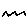
Label: zigzag